What distinguishes these two images?
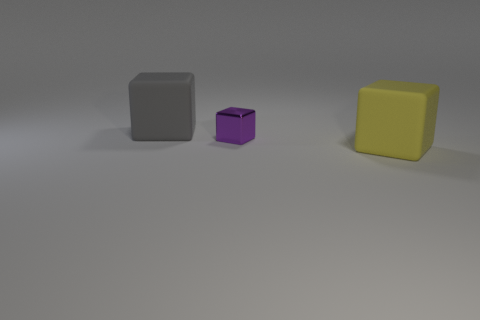
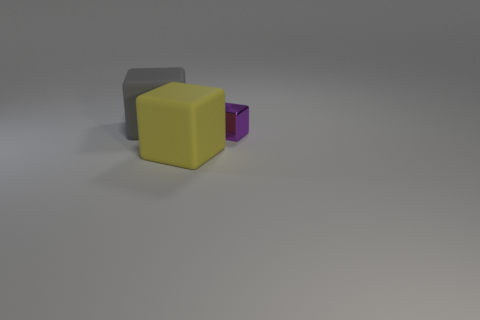
the yellow matte object moved
the yellow thing changed its location
the yellow rubber thing is in a different location
the yellow object moved
the large yellow matte block right of the tiny metal thing is in a different location
the big yellow rubber block to the right of the gray block moved
the large yellow matte cube that is on the right side of the small purple metallic block moved
the large yellow rubber cube that is on the right side of the gray cube moved